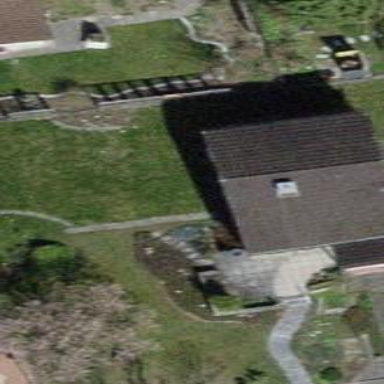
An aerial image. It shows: Residential building with tiled roof.